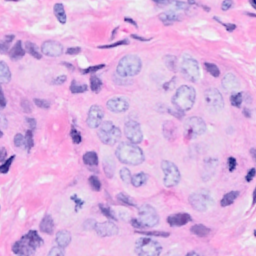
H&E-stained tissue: Breast